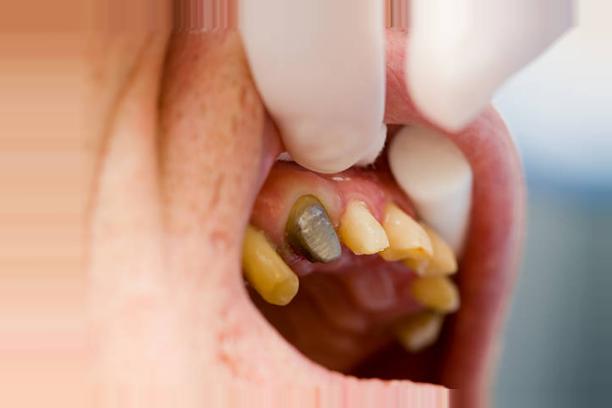
Condition: Tooth Discoloration